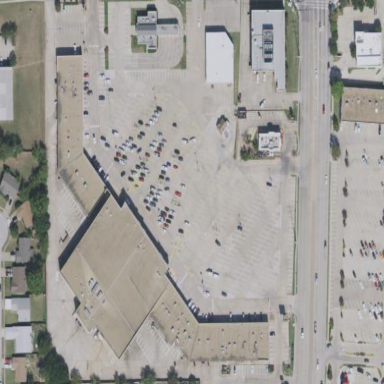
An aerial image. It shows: Retail area.